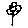
Label: flower